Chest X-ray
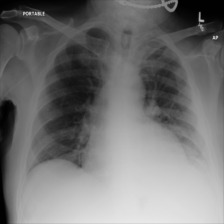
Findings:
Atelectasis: positive
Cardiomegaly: negative
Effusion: negative
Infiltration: negative
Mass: negative
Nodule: negative
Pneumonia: negative
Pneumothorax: negative
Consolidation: positive
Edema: negative
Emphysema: negative
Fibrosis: negative
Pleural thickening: negative
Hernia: negative